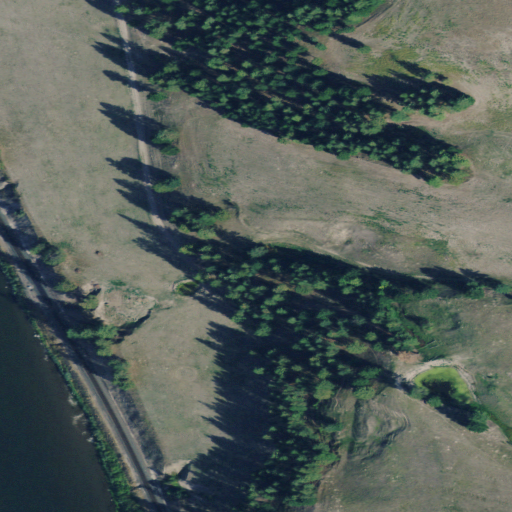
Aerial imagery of valley in Montana named Peppard Gulch containing shrub, evergreen forest, grassland, and open water